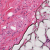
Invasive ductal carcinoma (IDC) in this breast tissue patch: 1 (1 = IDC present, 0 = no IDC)